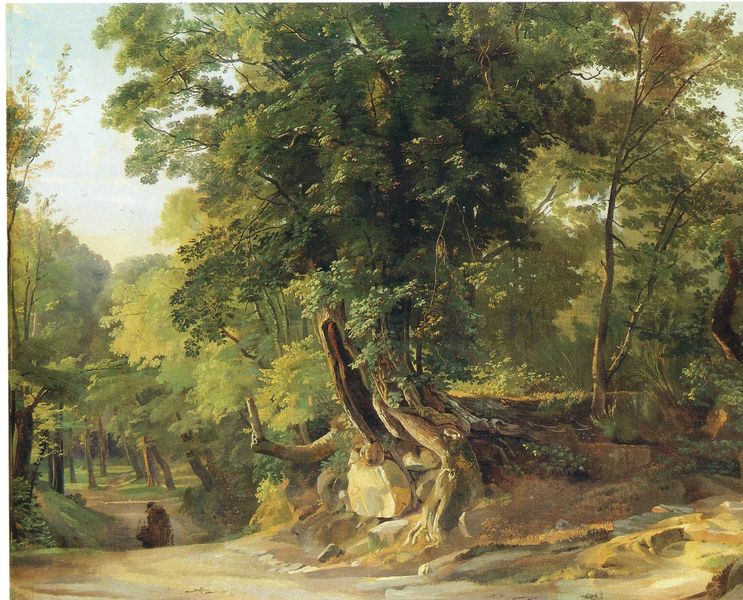
Titel: Waldlandschaft bei Ariccia
Künstler: Friedrich Nerly
Standort: Erfurt
Institution: Angermuseum
Schlagwörter: baum, blau, blätter, felsen, gemälde, himmel, laub, mann, schatten, wolken, bäume, frauen, gelb, grün, landschaft, menschen, ocker, sand, äste, bewegung, braun, frau, hell, holz, licht, männer, rücken, schwarz, strasse, weiss, hund, park, weg, wiese, beige, malerei, mensch, stein, steine, öl, ast, baumstamm, einsamkeit, erde, natur, stamm, busch, einsam, gebüsch, sonne, sträucher, wege, boden, figur, gold, kind, person, pflanzen, wald, pferd, reiter, sommer, italien, lehm, warm, fels, sonnenlicht, allee, idylle, kutsche, wagen, romantik, stämme, junge, baumkrone, gestalt, penis, ruine, wandern, wurzel, erdfarben, idyll, kreuzung, lichtung, hinten, rückenfigur, loch, sonnig, wärme, landschaftsbild, unterholz, wurzeln, reise, wanderer, brauntöne, laubbäume, mönch, balu, eichen, waldweg, baumstumpf, wanderweg, parklandschaft, stasse, wanderschaft, brün, alter baum, nach 1850, beach, herst